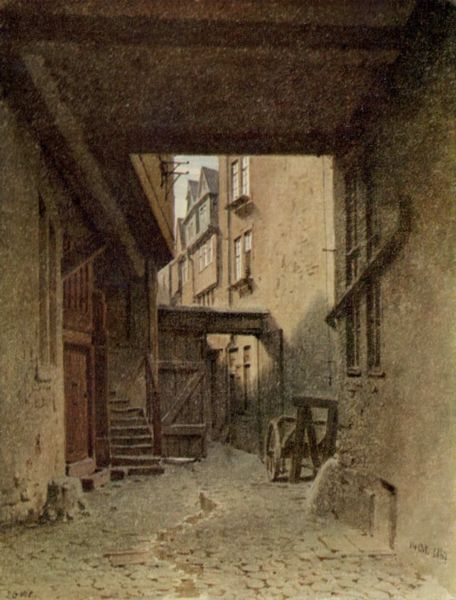
Titel: Frankfurt am Main, Wildemannsgasse, Kleiner Hof
Künstler: Carl Theodor Reiffenstein
Standort: Frankfurt (am Main)
Institution: Historisches Museum
Schlagwörter: gemälde, himmel, schatten, wasser, weiß, ocker, sand, stadt, braun, fenster, grau, holz, licht, skizze, strasse, tür, zeichnung, dach, gebäude, haus, rot, weg, beige, alt, wand, architektur, stein, steine, öl, erde, häuser, sonne, realismus, decke, arbeit, karren, pfütze, ecke, ansicht, bogen, enge, fassade, gasse, perspektive, pflaster, türen, leere, dorf, dächer, giebel, mauer, steil, hof, bank, rad, wagen, treppe, schmal, balken, durchgang, geländer, stufe, stufen, lichteinfall, menschenleer, ton in ton, tor, foto, fotografie, photographie, wände, eingang, eng, erker, gang, hinterhof, ärmlich, innenhof, überdachung, rinnsal, regenrinne, kopfsteinpflaster, staub, schlamm, photo, ecken, gemäuer, werkzeug, finsternis, mauern, eintönig, mittelalter, schräge, uneben, kellerfenster, armut, bock, rohr, holztür, außenansicht, grobkörnig, winkel, durchfahrt, treppenaufgang, fasade, gepflastert, wasserrinne, stiege, jones, sackgasse, schäune, hintergasse, treooe, deke, himmelstück, holzkarre, giebelseitig, valeurismus, geschloßen, geöänder, eningang